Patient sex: M
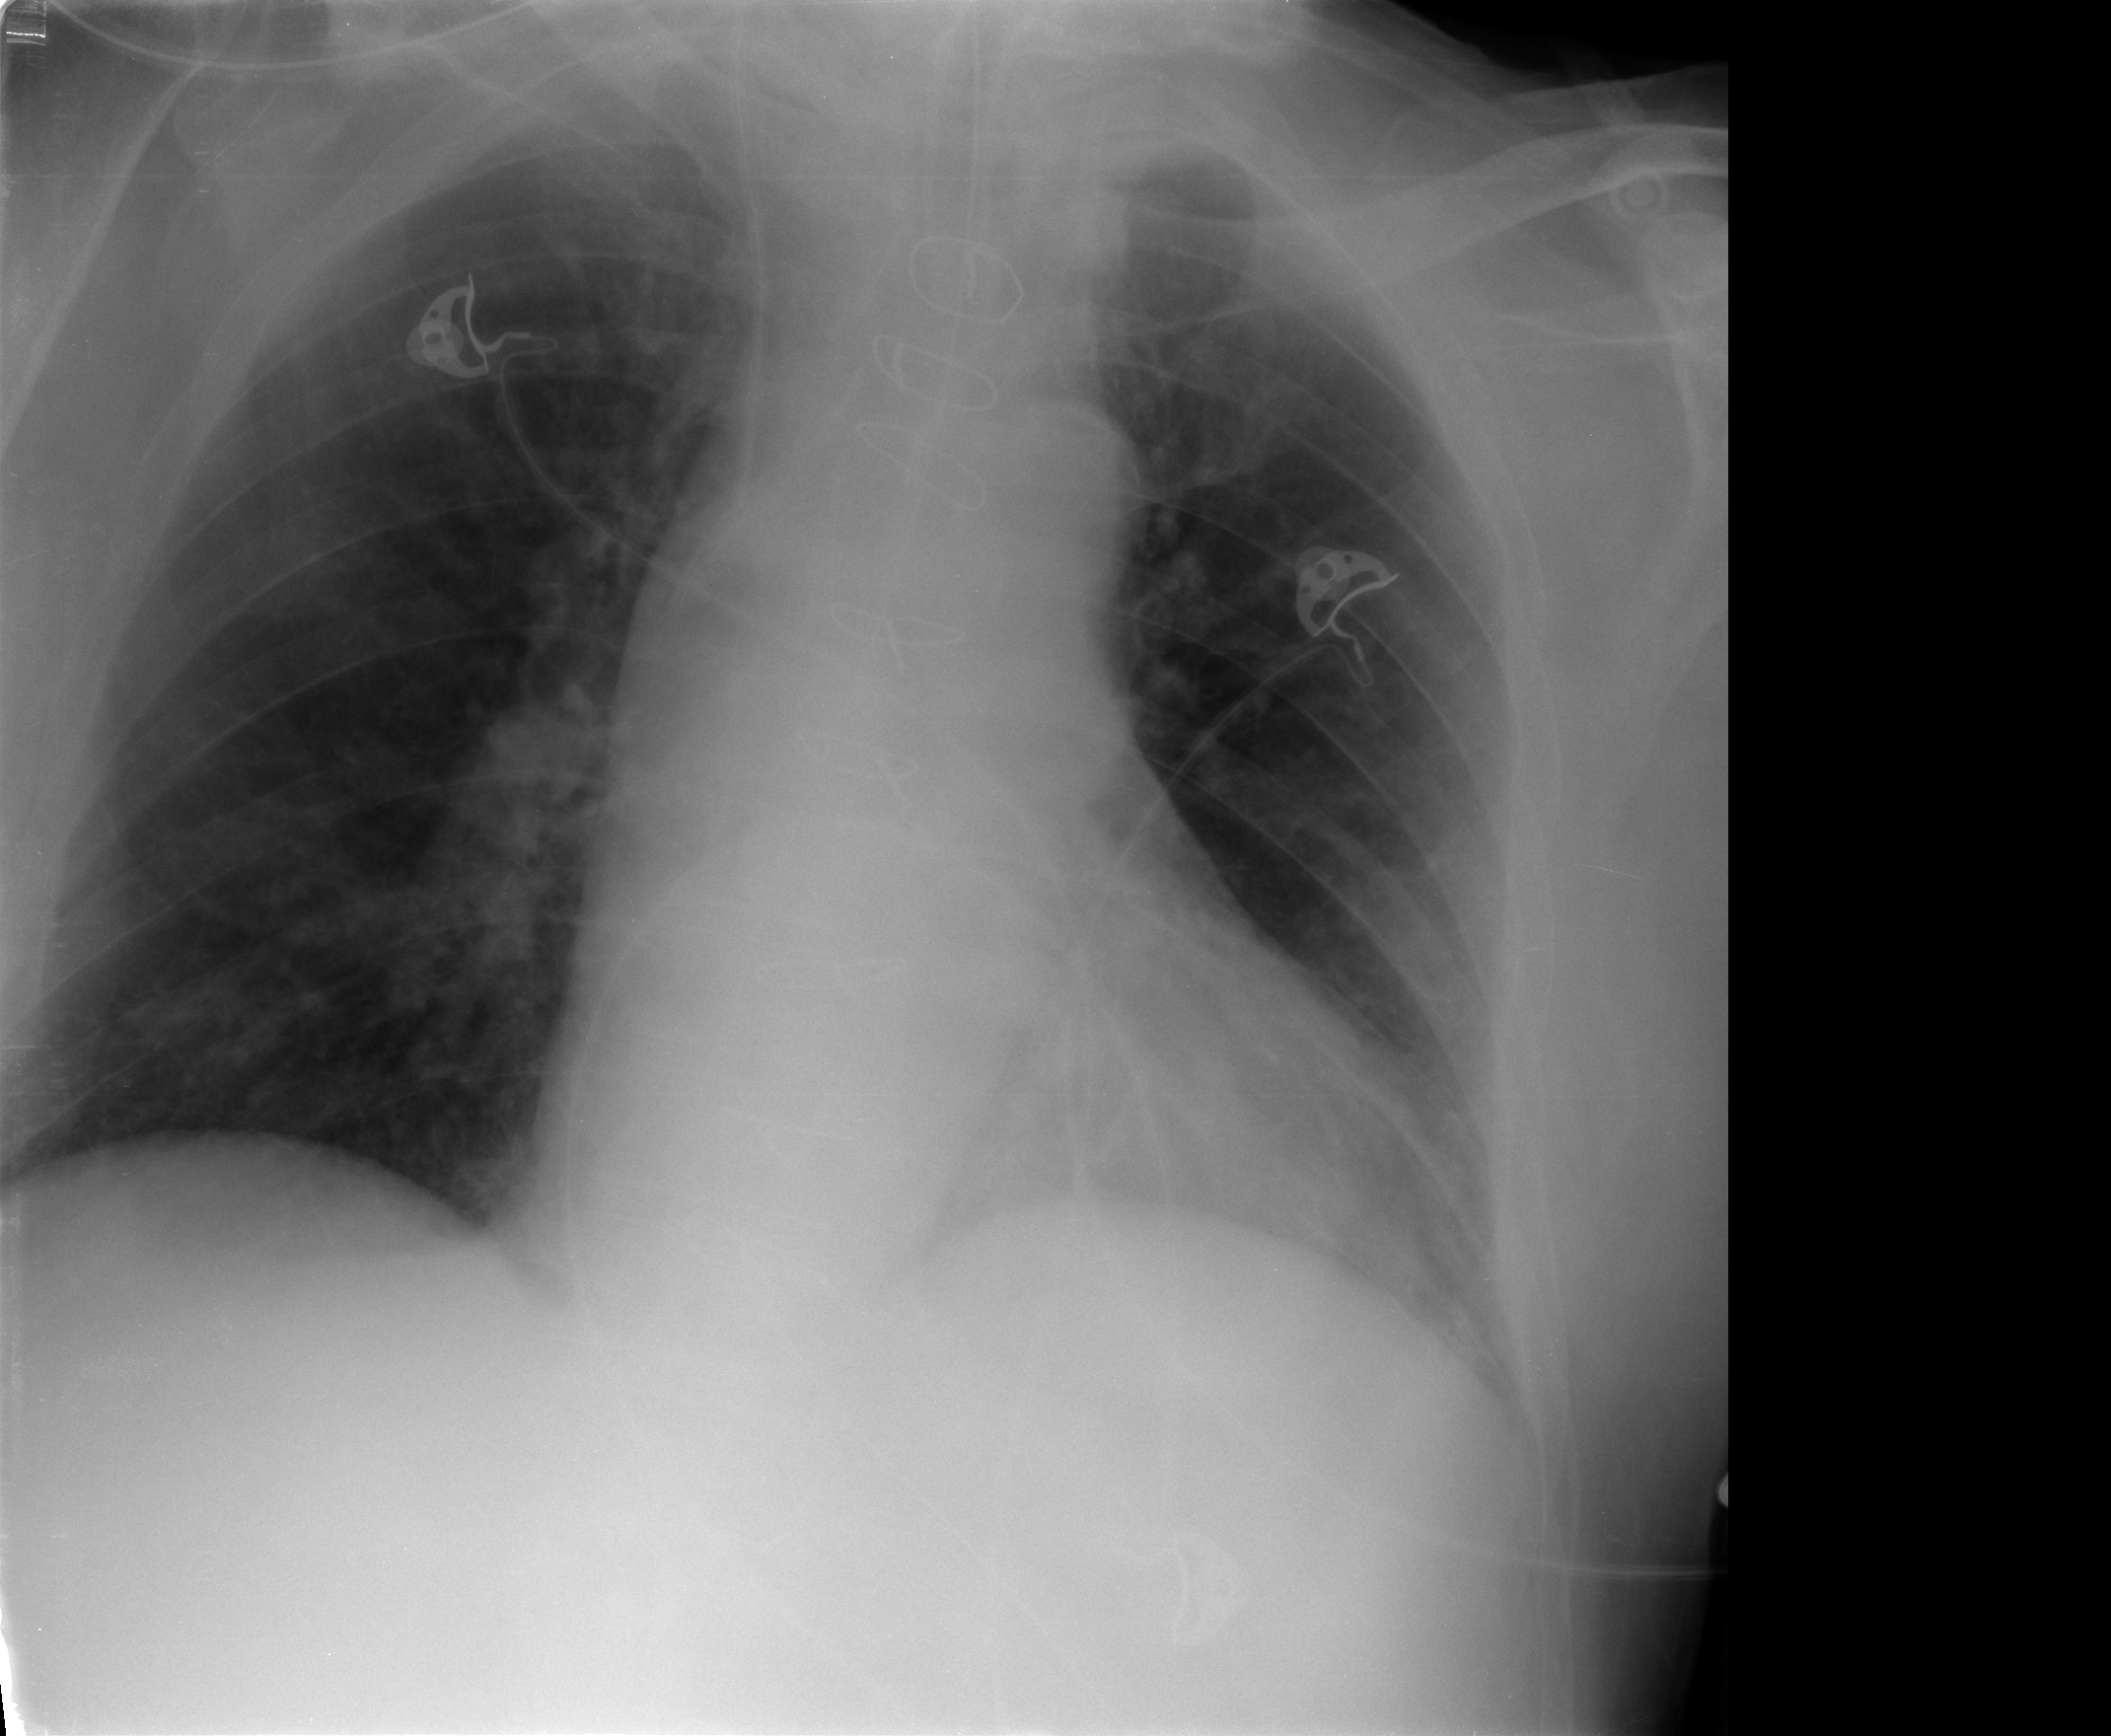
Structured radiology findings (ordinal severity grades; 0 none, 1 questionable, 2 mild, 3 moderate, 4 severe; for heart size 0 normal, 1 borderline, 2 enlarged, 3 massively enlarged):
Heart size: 2
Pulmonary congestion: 0
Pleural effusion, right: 0
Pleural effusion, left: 2
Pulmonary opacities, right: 0
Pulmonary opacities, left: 0
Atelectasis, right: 2
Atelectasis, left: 1